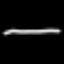
Label: line